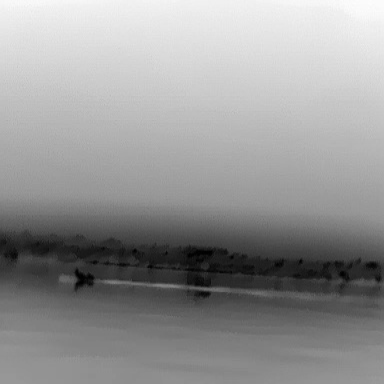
There is a canoe in the infrared image.